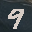
Label: 9